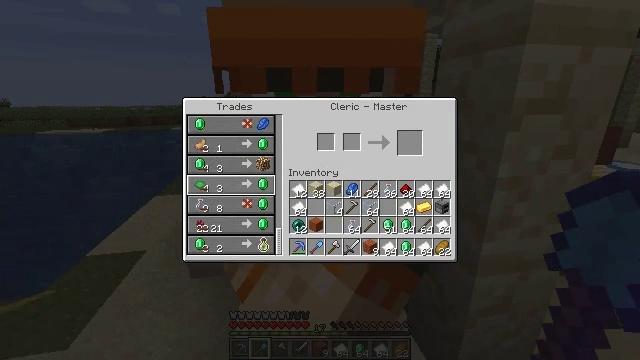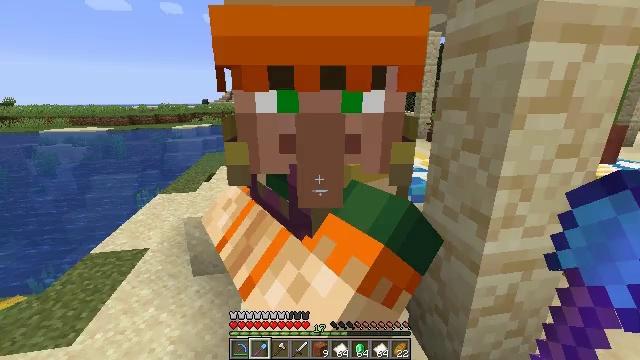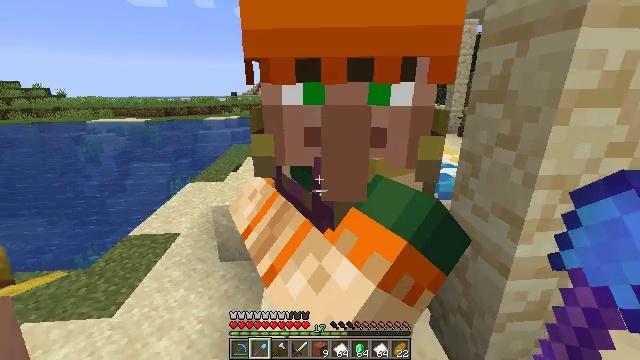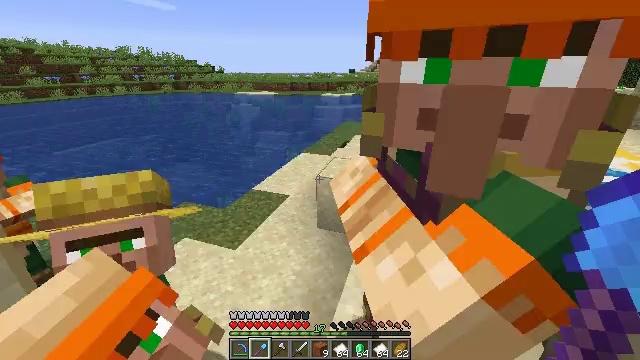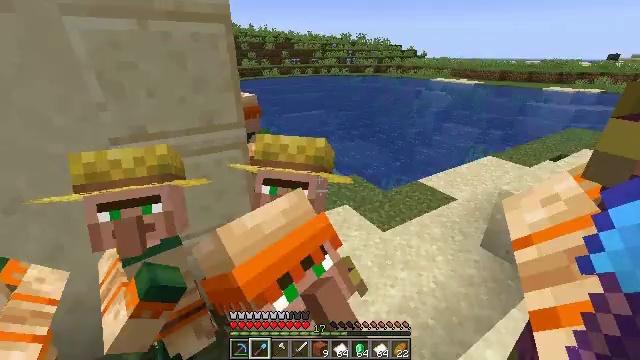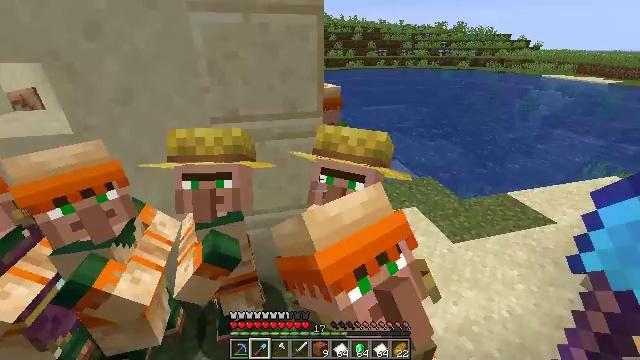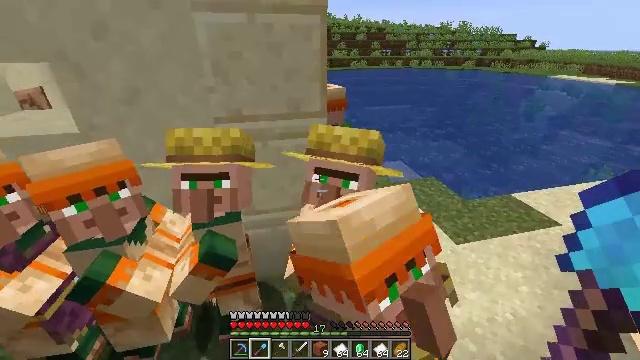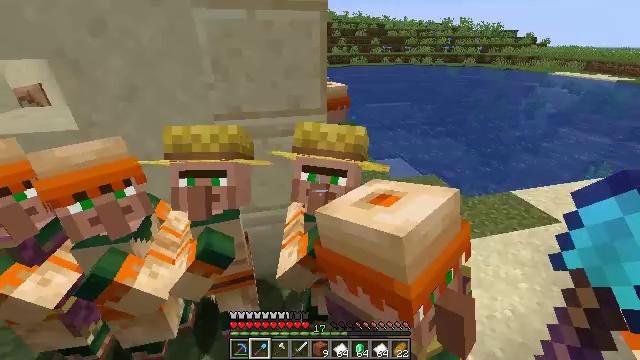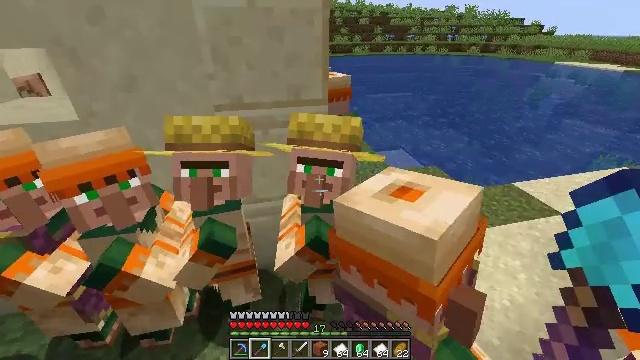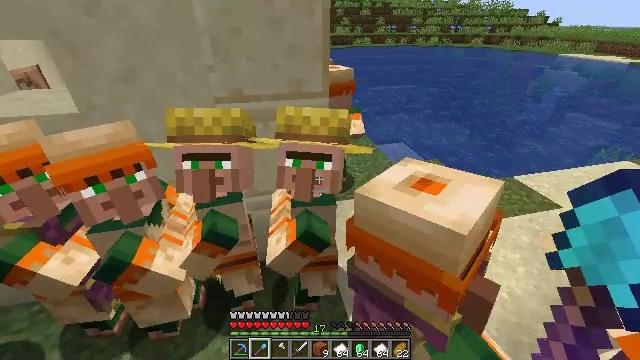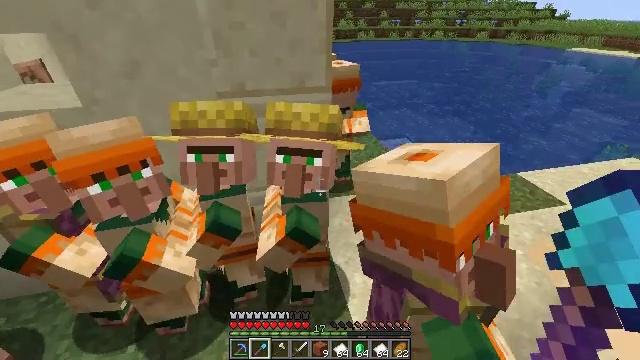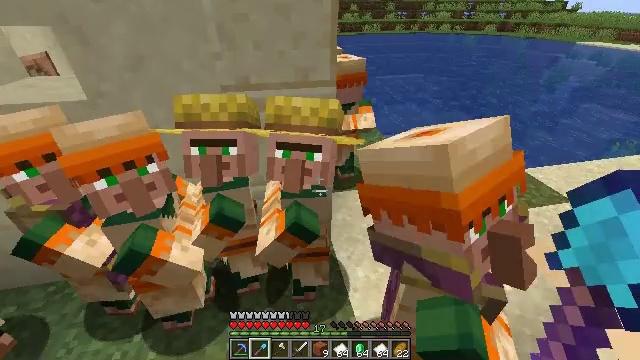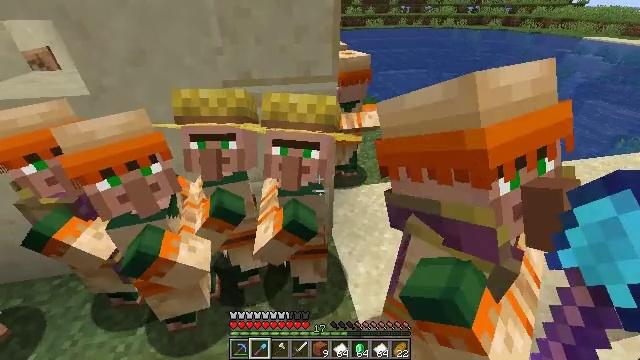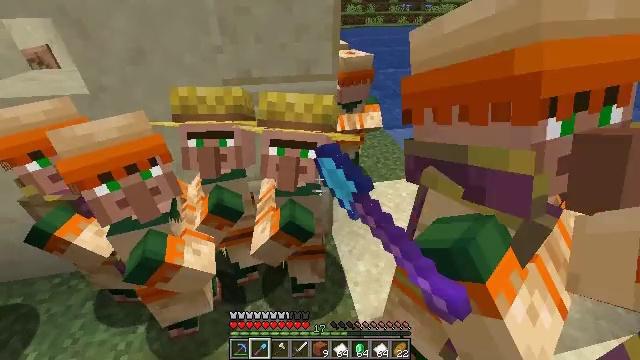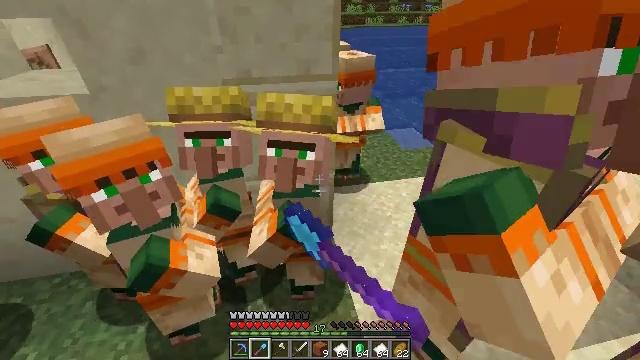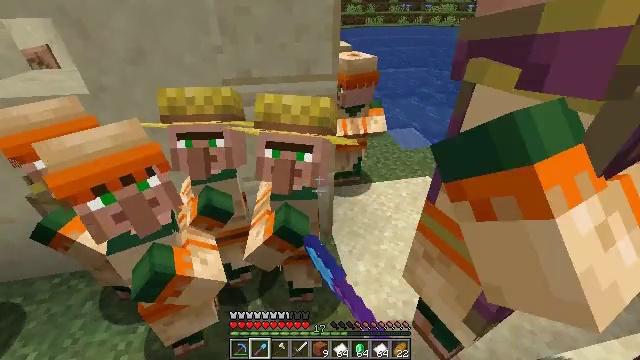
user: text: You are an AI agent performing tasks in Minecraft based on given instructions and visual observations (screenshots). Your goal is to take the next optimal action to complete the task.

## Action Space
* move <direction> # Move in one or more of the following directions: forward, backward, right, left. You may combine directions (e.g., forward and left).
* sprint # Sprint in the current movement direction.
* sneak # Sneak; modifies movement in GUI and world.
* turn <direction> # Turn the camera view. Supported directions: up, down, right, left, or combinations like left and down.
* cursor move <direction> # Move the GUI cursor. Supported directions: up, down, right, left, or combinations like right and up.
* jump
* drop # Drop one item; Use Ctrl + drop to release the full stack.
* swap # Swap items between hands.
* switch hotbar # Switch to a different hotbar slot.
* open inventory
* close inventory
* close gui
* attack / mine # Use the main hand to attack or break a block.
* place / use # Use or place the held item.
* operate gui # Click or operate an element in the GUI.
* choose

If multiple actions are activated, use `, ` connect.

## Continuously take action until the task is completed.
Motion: motion action
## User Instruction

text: Harvest wheat from the field.
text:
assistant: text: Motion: no_op
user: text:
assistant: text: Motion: turn left and down, close gui
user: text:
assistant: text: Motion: turn left and down
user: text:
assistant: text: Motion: turn left and down
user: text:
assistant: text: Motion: turn left and down
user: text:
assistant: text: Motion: no_op
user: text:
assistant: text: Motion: no_op
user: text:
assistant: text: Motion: turn down
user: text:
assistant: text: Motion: turn down
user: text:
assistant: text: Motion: turn down
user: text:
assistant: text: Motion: turn down
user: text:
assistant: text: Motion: use / place
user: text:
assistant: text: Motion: use / place
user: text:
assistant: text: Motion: use / place
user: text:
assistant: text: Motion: use / place
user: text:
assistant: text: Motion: no_op
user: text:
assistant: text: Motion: open gui
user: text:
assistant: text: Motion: no_op
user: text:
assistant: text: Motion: cursor move right and up
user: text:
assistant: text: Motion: cursor move right
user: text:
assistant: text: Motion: no_op
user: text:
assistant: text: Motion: no_op
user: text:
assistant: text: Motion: no_op
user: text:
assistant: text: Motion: no_op
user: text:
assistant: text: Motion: no_op
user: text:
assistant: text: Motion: cursor move right
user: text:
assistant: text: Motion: turn right, close gui
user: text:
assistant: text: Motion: turn right and up
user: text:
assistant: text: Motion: turn right and up
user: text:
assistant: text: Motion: turn right and up